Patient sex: M
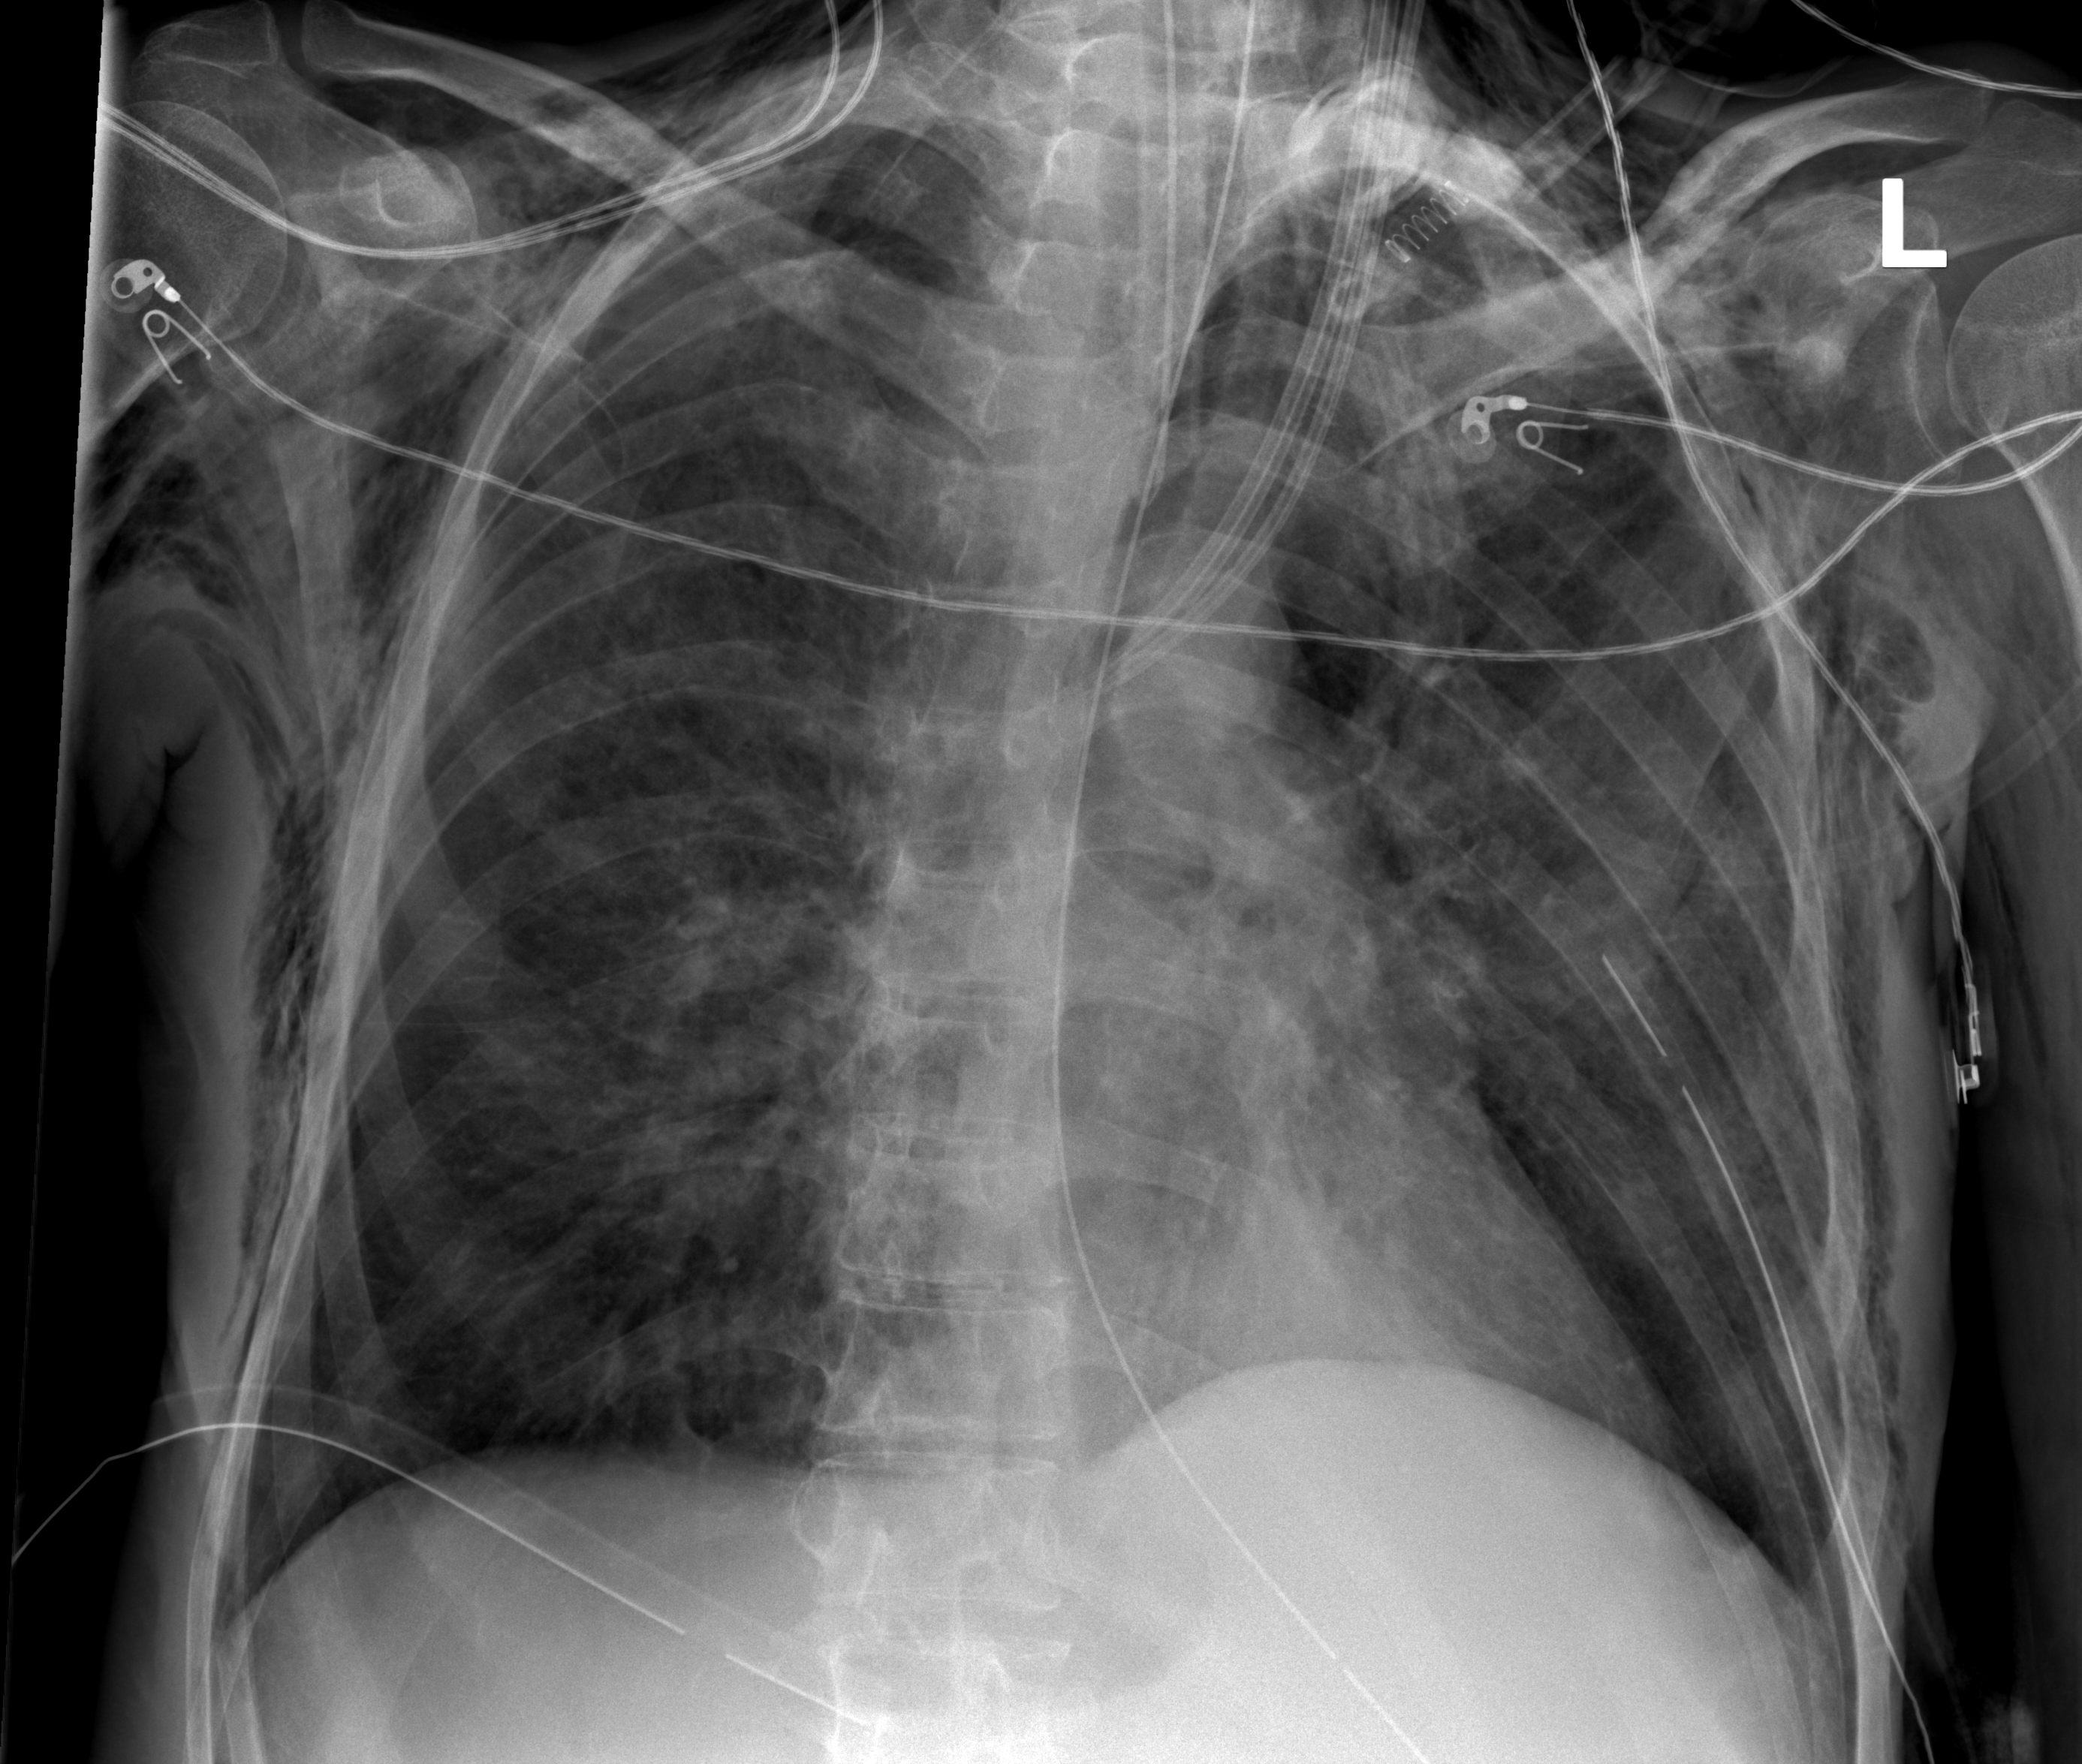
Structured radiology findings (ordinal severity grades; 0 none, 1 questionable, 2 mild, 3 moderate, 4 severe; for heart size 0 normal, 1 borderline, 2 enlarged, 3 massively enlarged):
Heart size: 0
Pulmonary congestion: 0
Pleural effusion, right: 0
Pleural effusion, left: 0
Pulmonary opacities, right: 0
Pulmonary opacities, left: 0
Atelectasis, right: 1
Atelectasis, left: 2